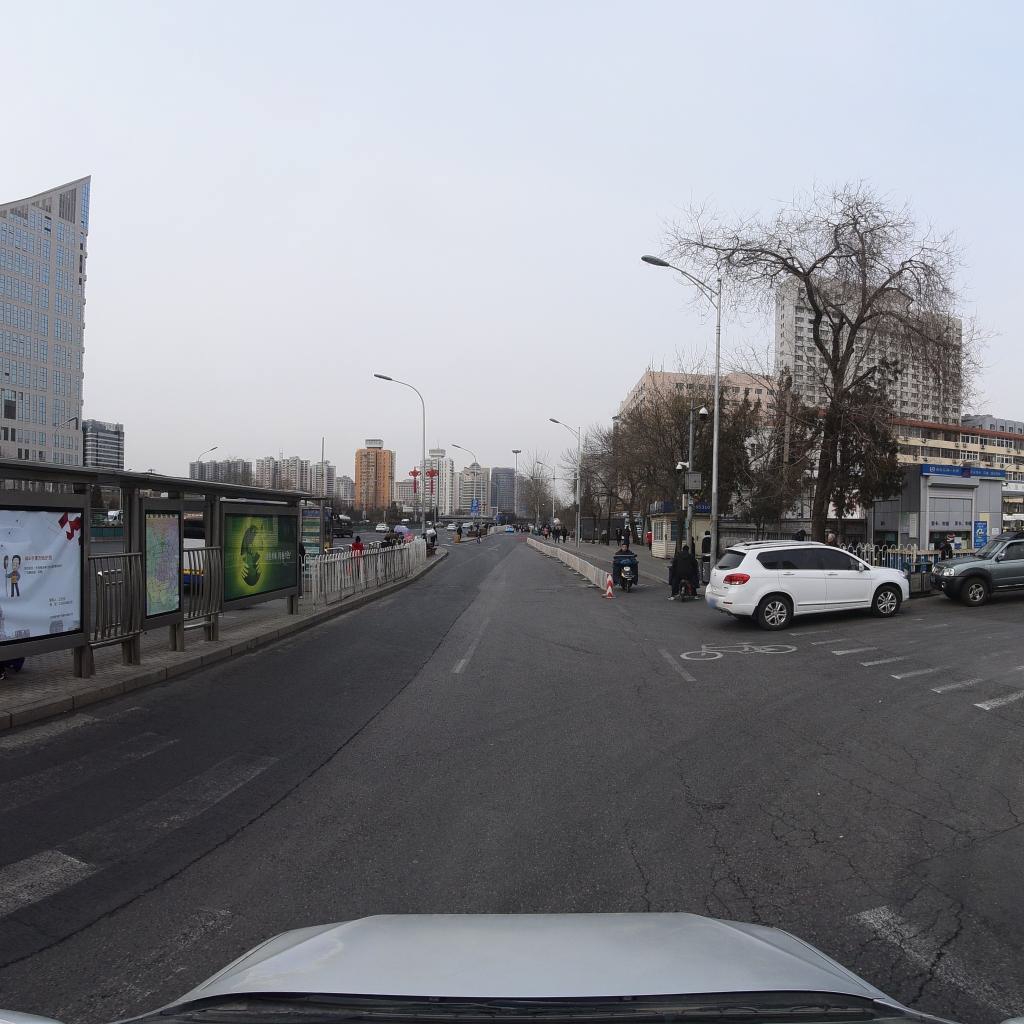
Region: Fengtai
Road damage annotations: longitudinal crack, manhole cover, alligator crack, longitudinal crack, longitudinal crack